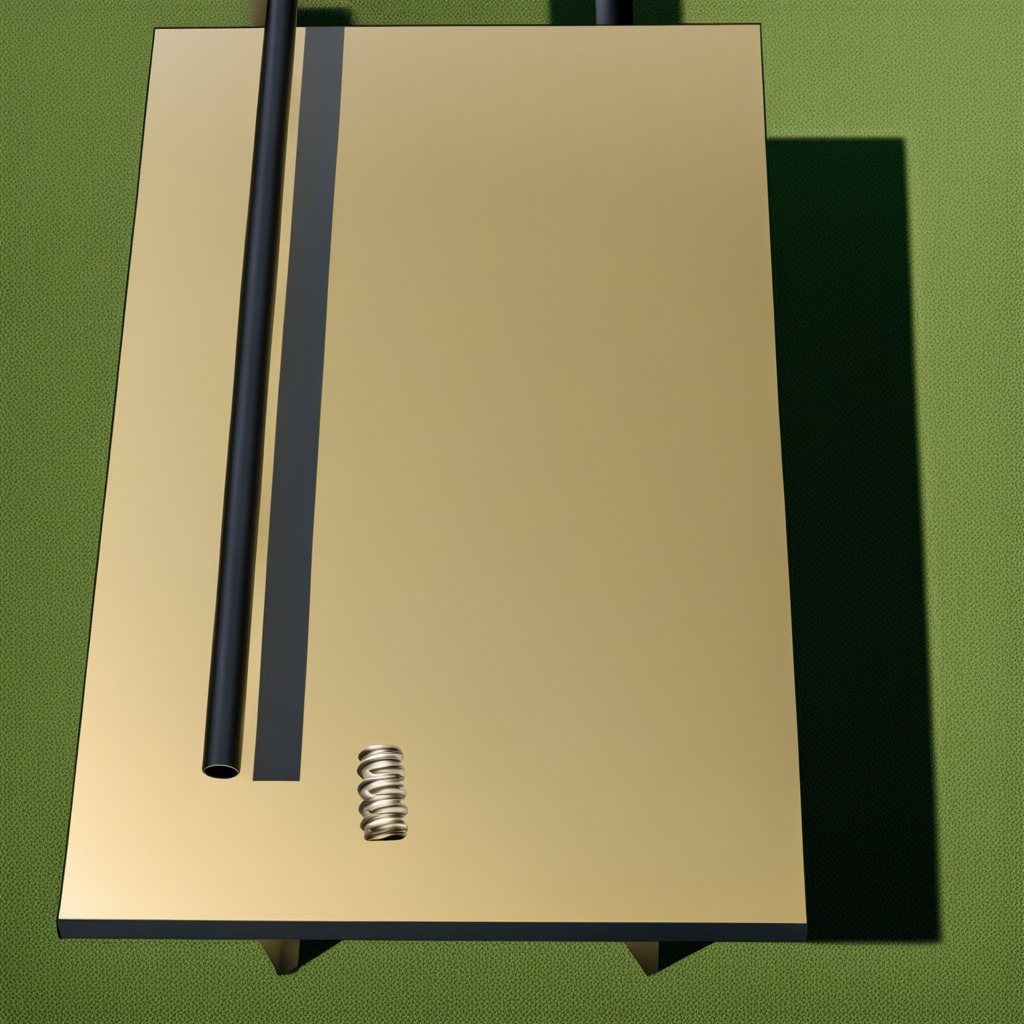
A coiled metal spring is lying on a clean utility table in a temporary outdoor tool station afternoon light present textured surface